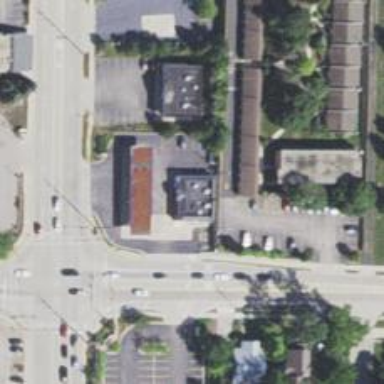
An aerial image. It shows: Convenience shop.